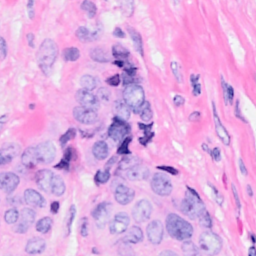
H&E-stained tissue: Breast